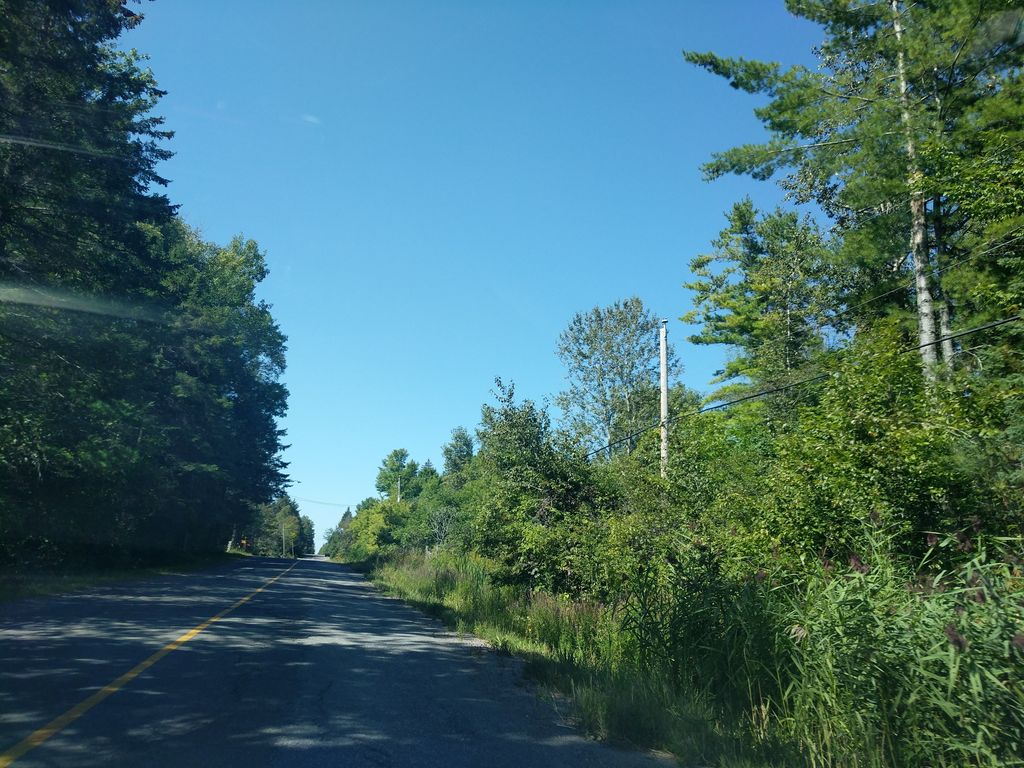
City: ottawa-gatineau